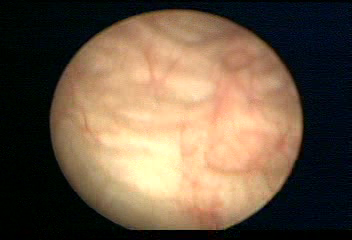
Modality: WLC
Class: Normal mucosa
Bladder cancer association: No